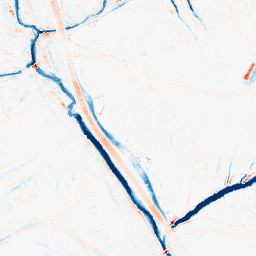
Category: morphological
Decomposition family: morphological
Decomposition parameters: operation: average
size: 5
Upsampling method: regularized
Upsampling parameters: scale: 2
lambda_reg: 0.001
Upsampling scale: 2